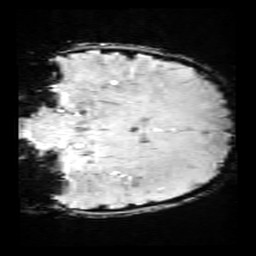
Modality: SWI
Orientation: coronal
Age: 9
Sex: male
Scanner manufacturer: siemens
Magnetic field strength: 3 T
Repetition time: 0.027 s
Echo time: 0.02 s